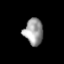
Tissue: lung
Cell type: T cells
Senescence score: 0.2312
Nuclear area (px): 493
Mean DAPI intensity: 155.085